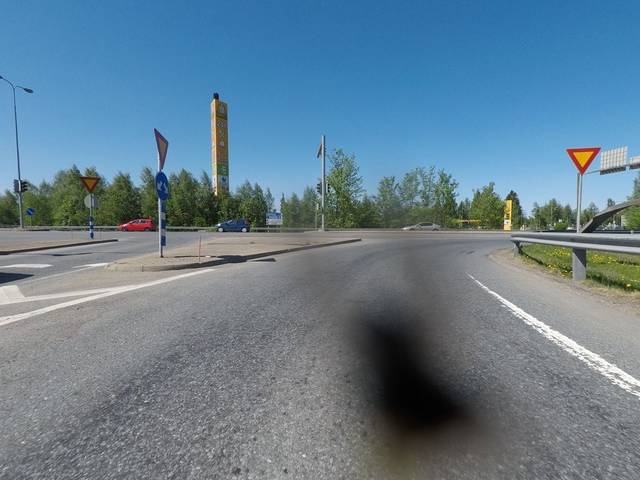
Region: Finland
Coordinates: 61.013, 24.419